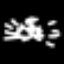
Label: angel